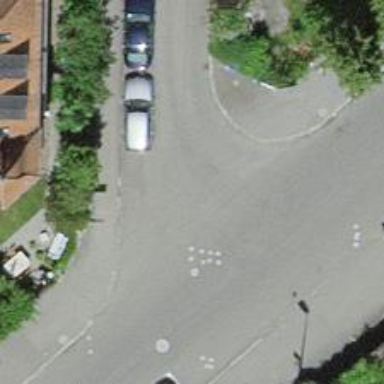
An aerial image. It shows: Unmarked crossing with pedestrian island.